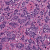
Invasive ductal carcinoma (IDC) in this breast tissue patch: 1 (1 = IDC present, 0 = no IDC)